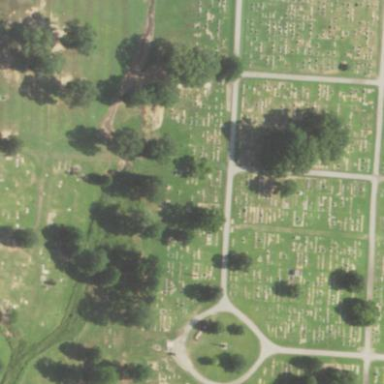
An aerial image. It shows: Cemetery.